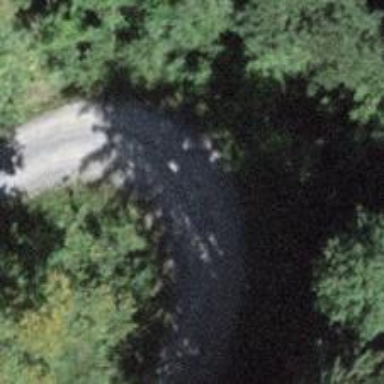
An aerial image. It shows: Track road with grade4 tracktype.